The image folds the raw vibration samples of a bearing signal into a 2-D grayscale square (signal-to-image encoding). What is the most likely bearing condition (normal, inner_race, outer_race, ball)?
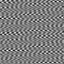
Answer: outer_race